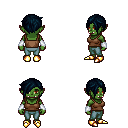
a pixel art fantasy rpg character, female body template, orc, green skin, brown pirate shirt, teal pants, raven pixie cut hairstyle, white cloth bracers, gold boots, four views (front, back, left, right), 2x2 character sprite sheet, small pixel art, hard edges, no anti-aliasing